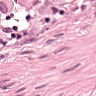
Metastatic tissue present: yes